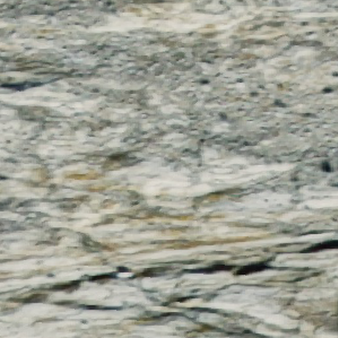
Label: other